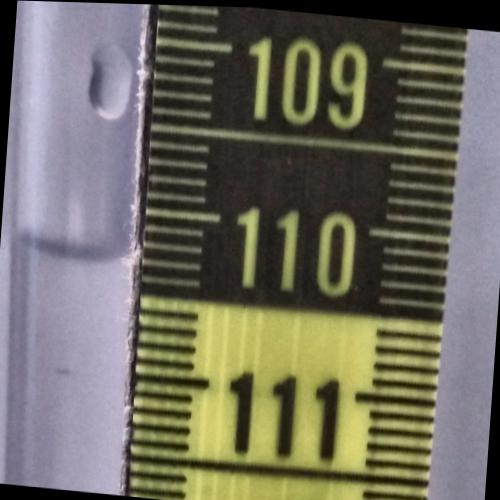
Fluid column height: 110.3 cm